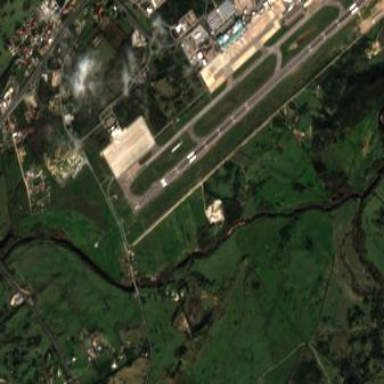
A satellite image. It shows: International public aerodrome.